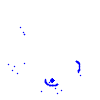
Particle: kaon